五年级 · 画法几何学
下面各个图形绕各自中心点旋转 180 度后, 能与自身重合的是（）。
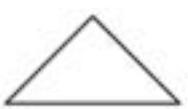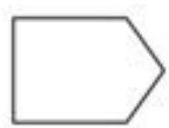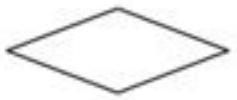
A.

B.

C.

D.
答案: C